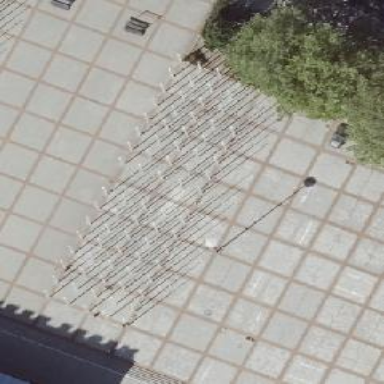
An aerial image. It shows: Flagpole structure.